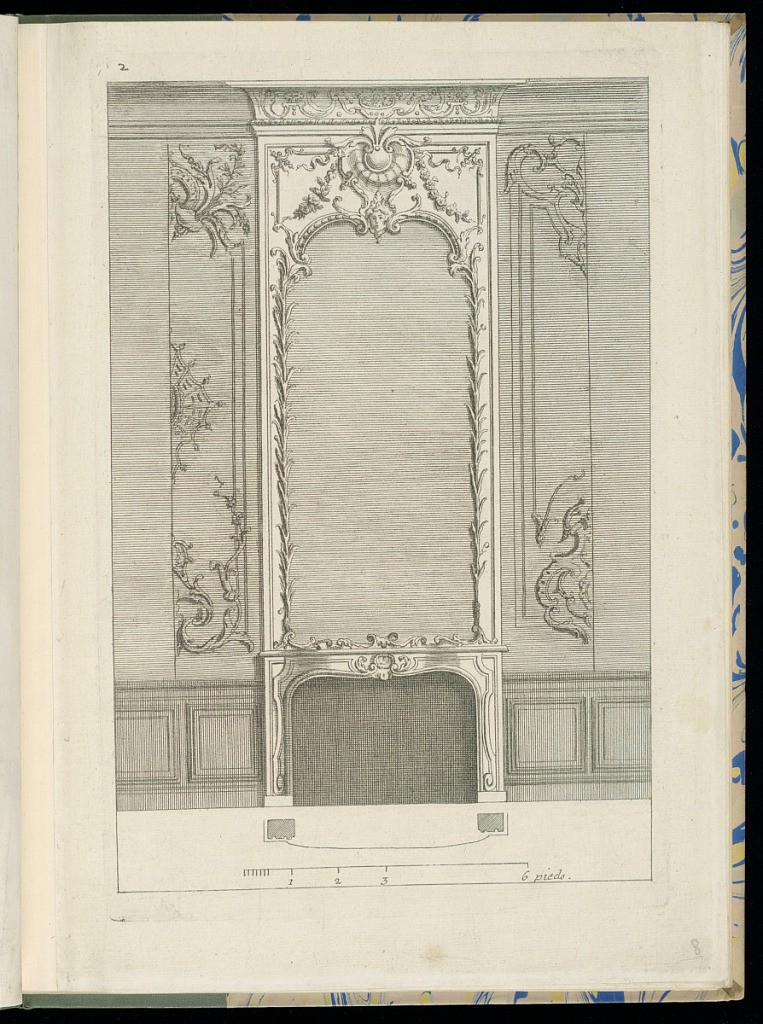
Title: Fireplace (Chimney Piece and Mantel) Design
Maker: Nicolas Guérard, French, ca.1648 – 1719
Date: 1715–19
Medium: Etching and engraving on laid paper
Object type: Print
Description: An interior wall elevation with a fireplace (chimney piece and mantel) design in the center, flanked by two different wall panelling (boiseries) designs on either side. The mantel features scrolling leaves, and a central shell cartouche. The overmantel mirror is framed by palm leaves, scrolling leaves (rinceaux), and topped with a panel featuring a central cartouche, mask (mascaron), palmette, ribbons, and festoons of flowers and leaves. The cornice is decorated with a running pattern of similar motifs. The paneling on either side includes a batwing roundel in the center of the left side, flowers, leaves, sprigs, fleurons, and scrolling acanthus leaves. The dado paneling is plain with molding. There is a plan view of the mantel shape and a scale below. The plate is numbered.